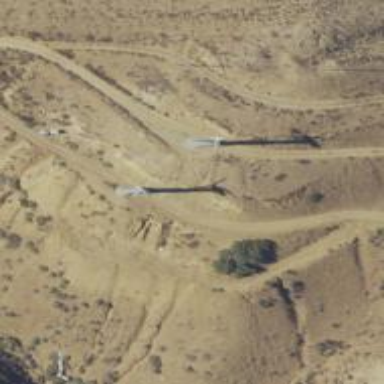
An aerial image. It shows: Wind power generator with wind turbines.